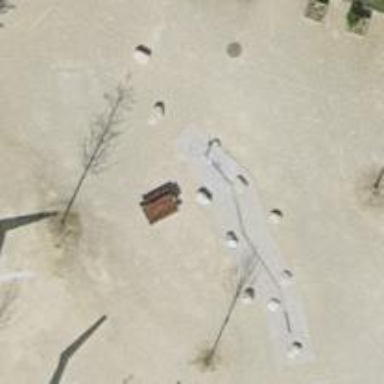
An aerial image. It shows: Picnic table located in leisure land area.